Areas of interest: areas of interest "Comprehensive Gymnasium"
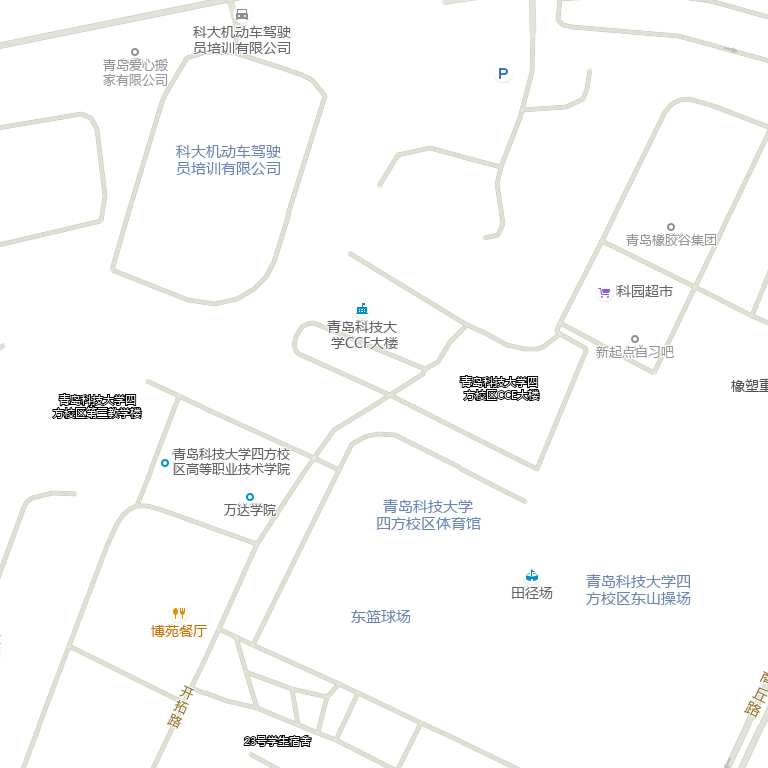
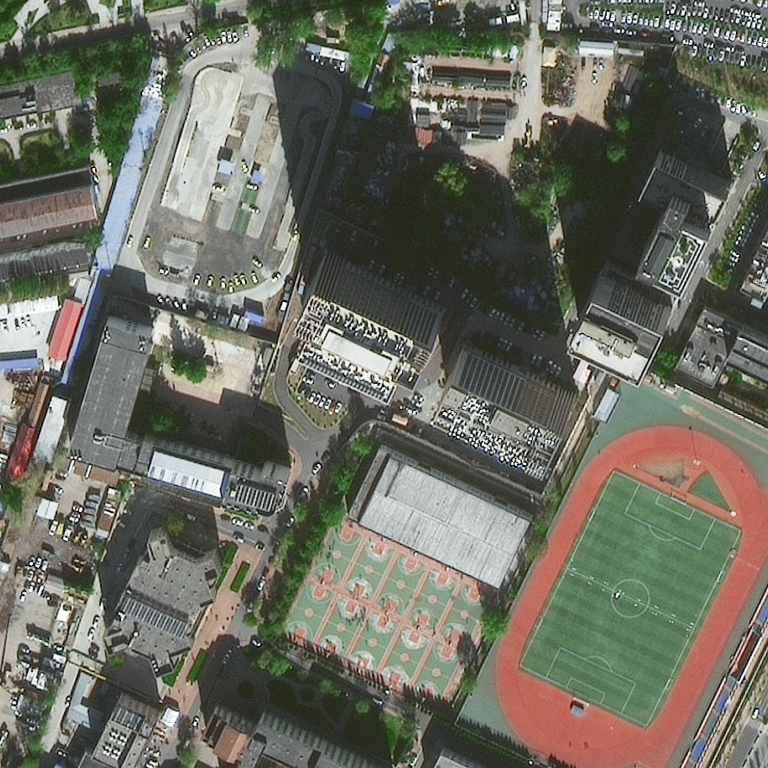